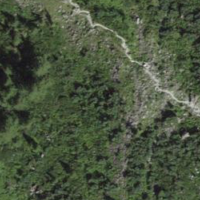
EUNIS habitat code: 23
Species observed at this site:
Rhododendron ferrugineum